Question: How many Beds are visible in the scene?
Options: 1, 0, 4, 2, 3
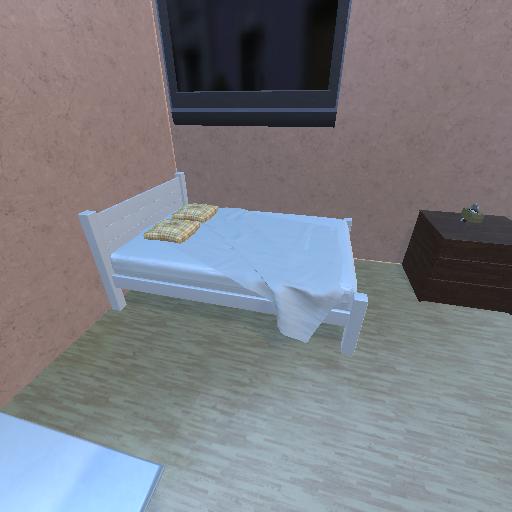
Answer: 1